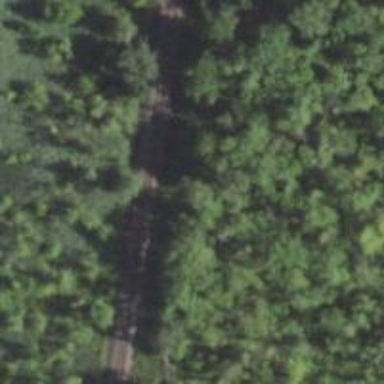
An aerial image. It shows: Railway track.